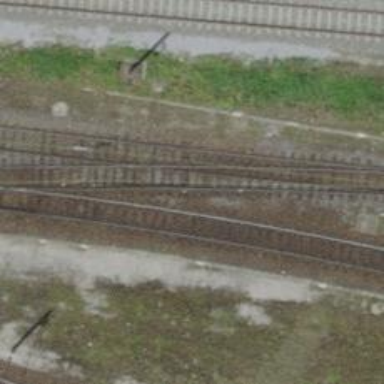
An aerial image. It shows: Yard with single rail track. The railway track is electrified with contact line for service purposes.